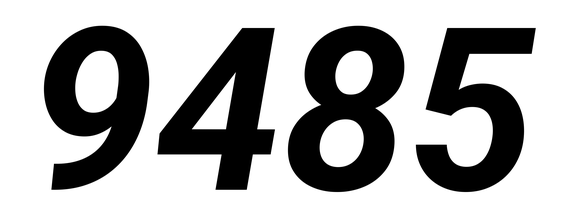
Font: Roboto-Italic_Bold_Italic